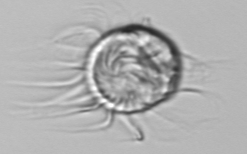
Label: Leegaardiella_ovalis